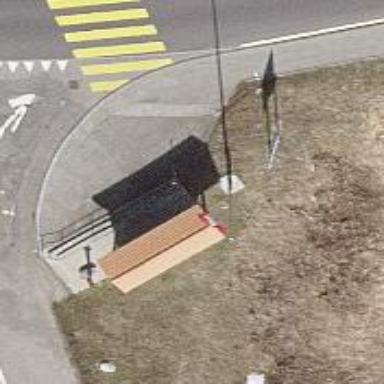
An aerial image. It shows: Flagpole structure.